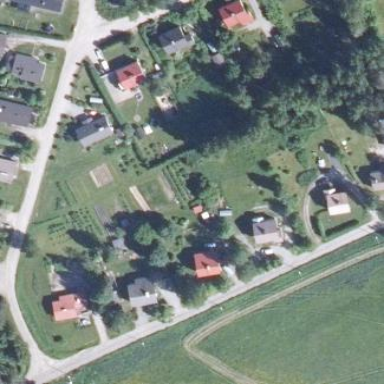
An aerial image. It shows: Garden that is leisure land.